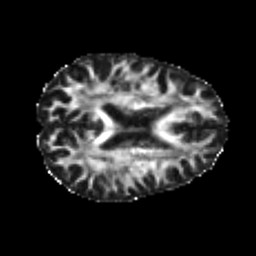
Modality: FA
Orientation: axial
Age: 24
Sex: female
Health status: healthy
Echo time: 0.074 s